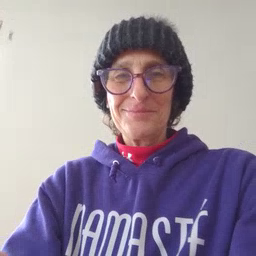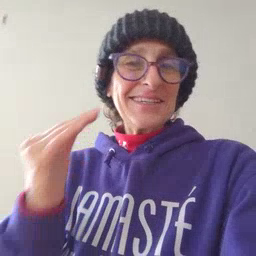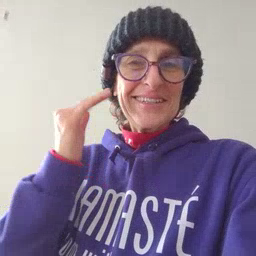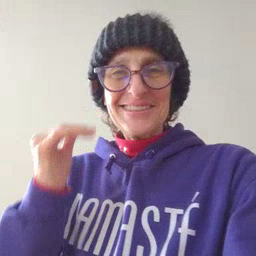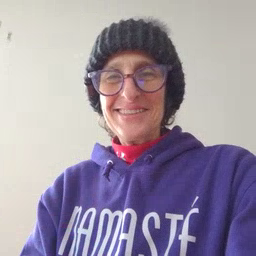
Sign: kiss